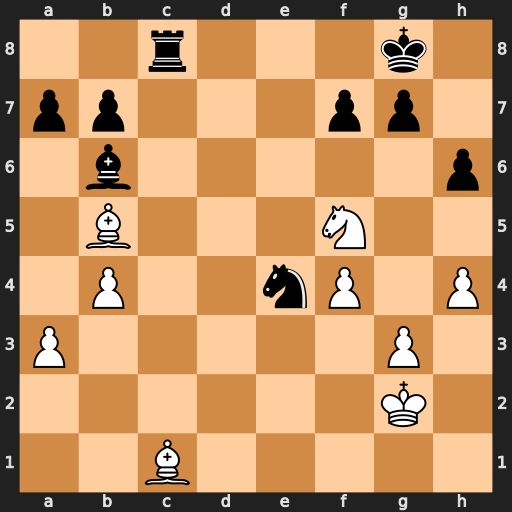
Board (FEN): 2r3k1/pp3pp1/1b5p/1B3N2/1P2nP1P/P5P1/6K1/2B5
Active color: w
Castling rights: -
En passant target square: -
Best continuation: Ne7+ Kf8 Nxc8